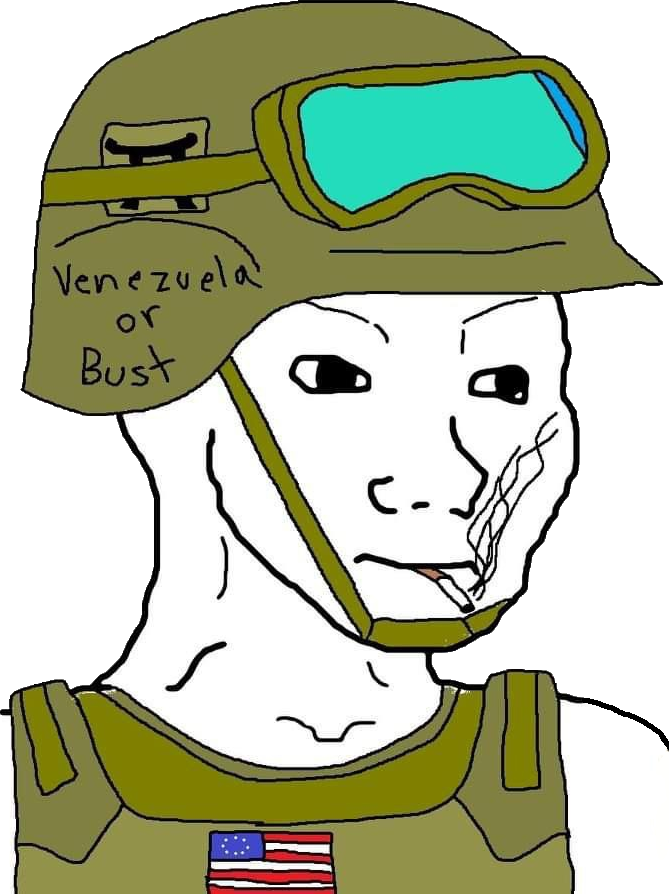
Label: 5_Doomer